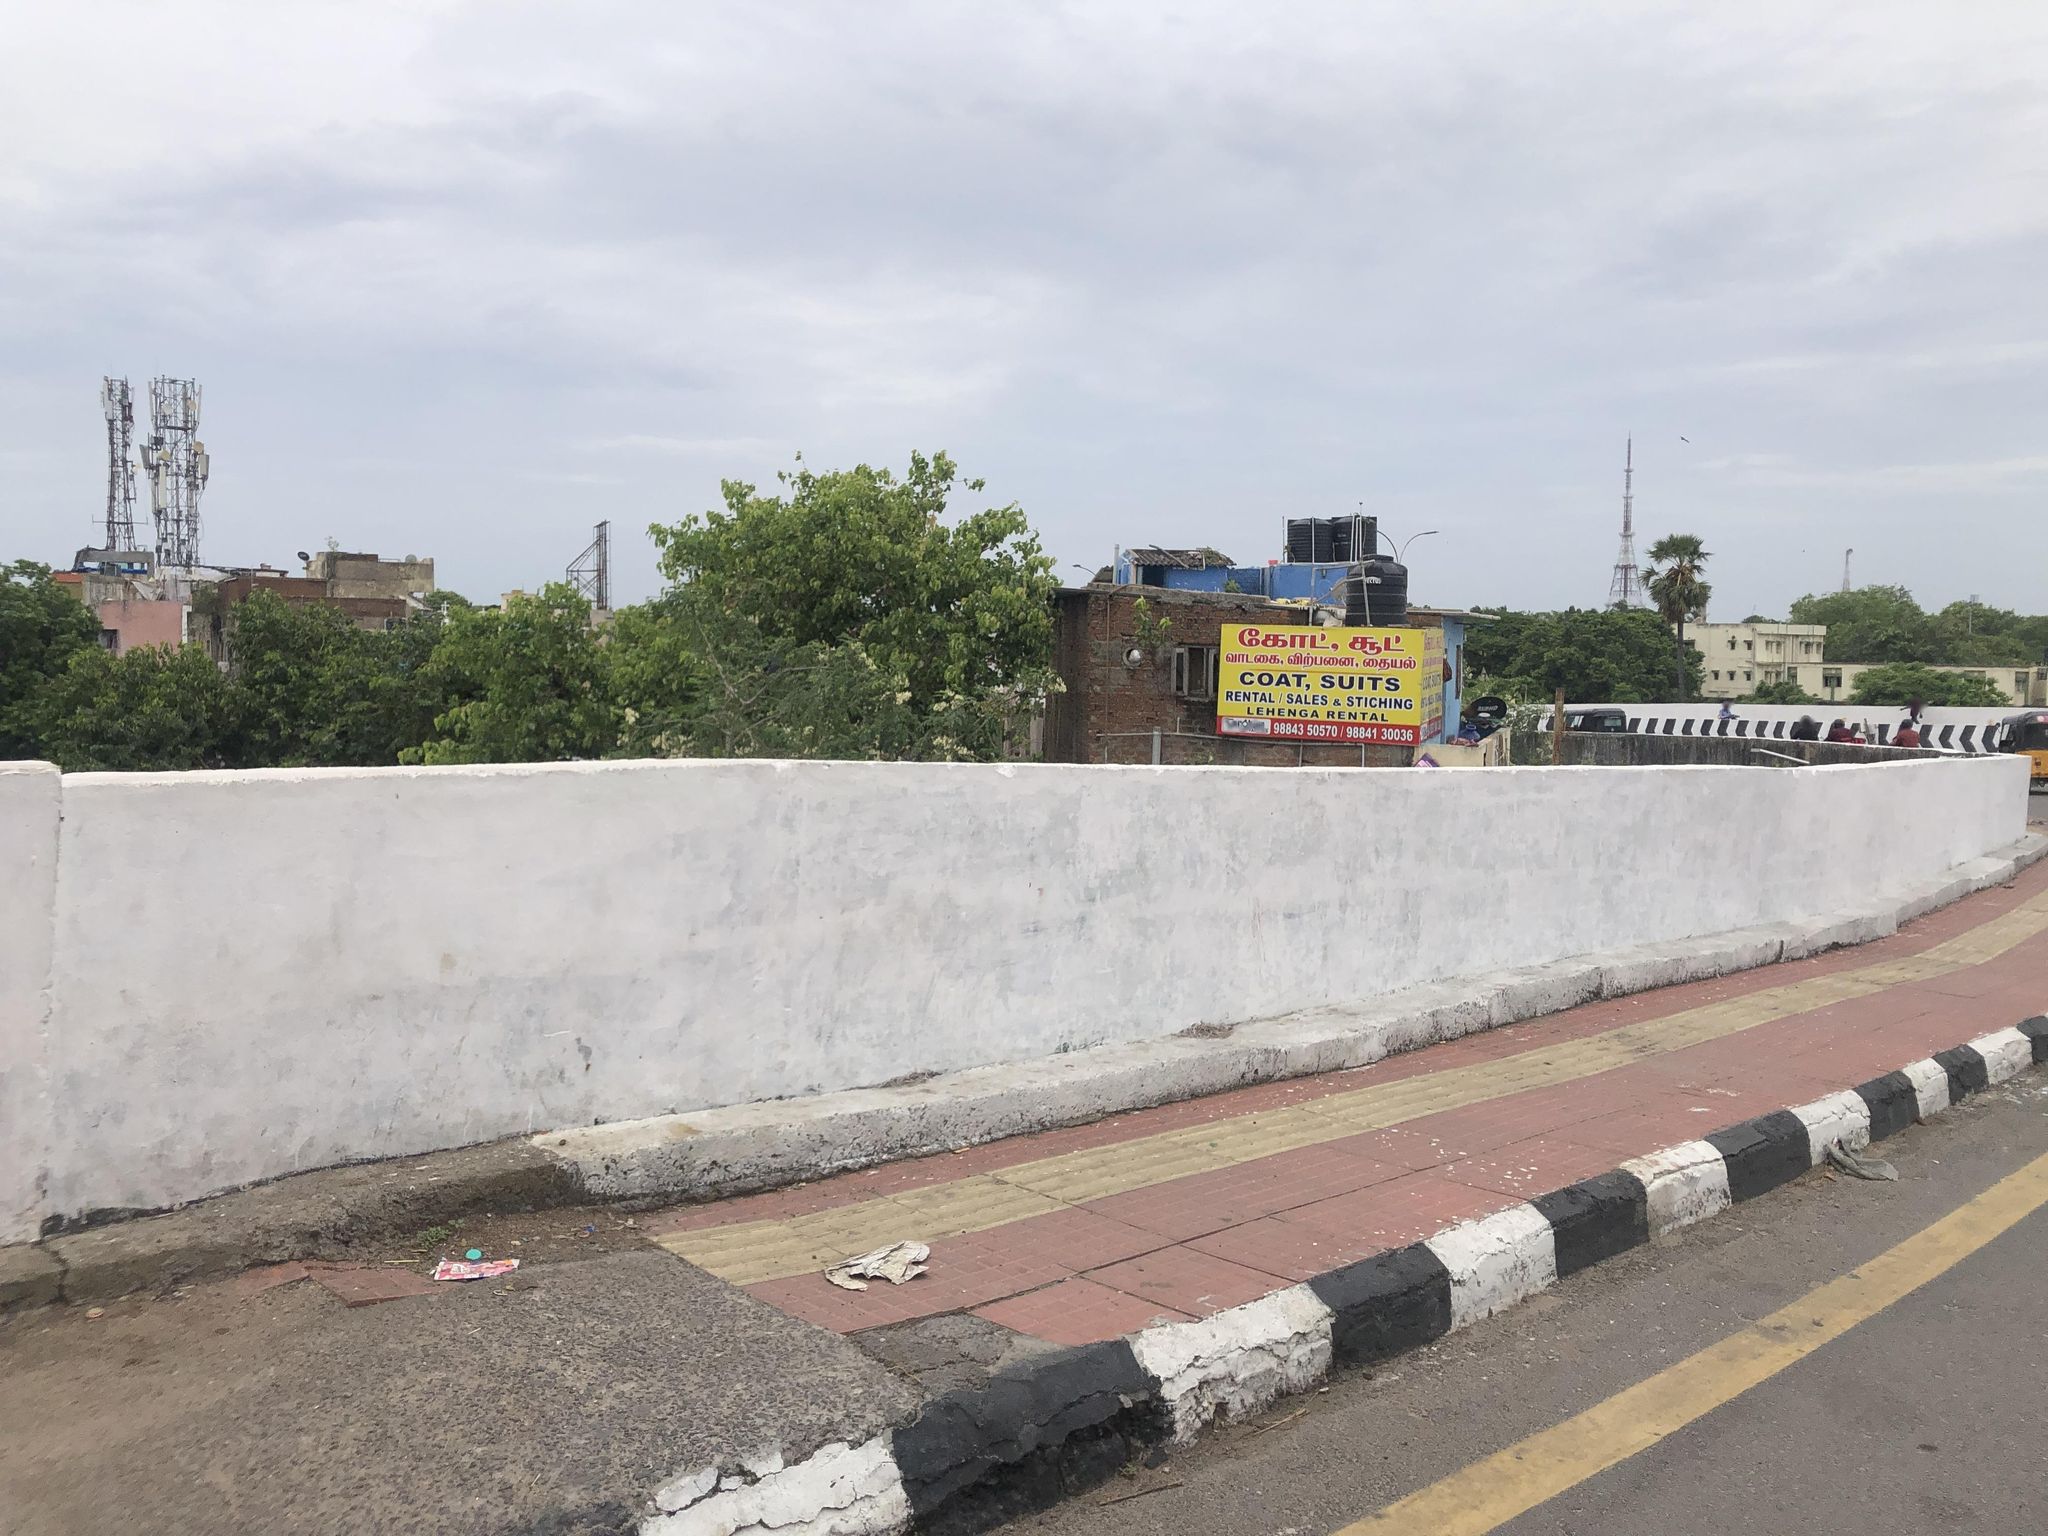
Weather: cloudy
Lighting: day
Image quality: good
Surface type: walking surface
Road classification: living_street, path
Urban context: urban centre
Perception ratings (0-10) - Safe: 2.04, Lively: 1.22, Beautiful: 7.8, Boring: 1.8, Depressing: 7.98, Wealthy: 2.06